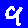
Digit: 9